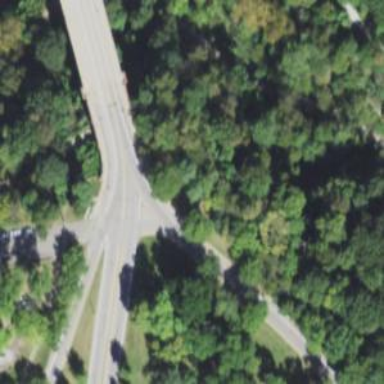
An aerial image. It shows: Secondary link road with asphalt surface.